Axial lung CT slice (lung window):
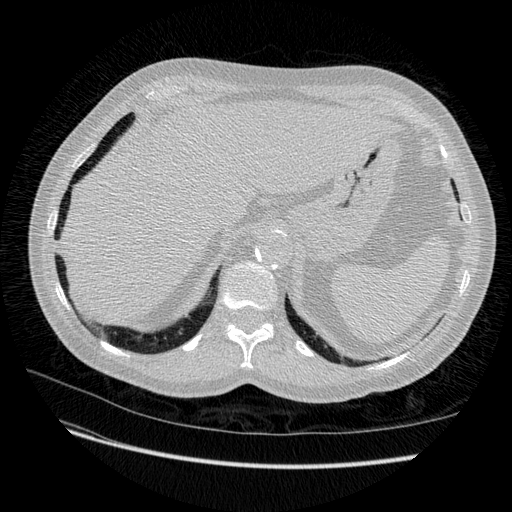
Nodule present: no